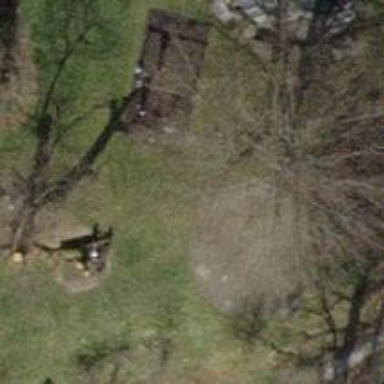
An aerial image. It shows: Bench for seating.